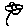
Label: flower